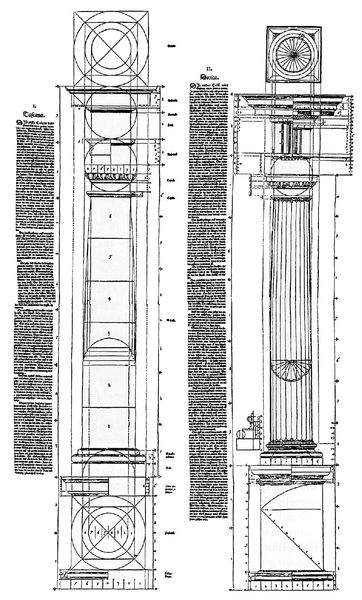
Titel: Tuskische und dorische Ordnung aus dem Buch “Von den fünff Sülen” 1555
Künstler: Hans Blum
Schlagwörter: skizze, säule, zeichnung, architektur, kirche, turm, schrift, modell, spalten, zahlen, seilzug, text, entwurf, konstruktion, querschnitt, beschreibung, grundriss, proportionen, zeichung, statik, berechnung, maß, grundris, zirkel